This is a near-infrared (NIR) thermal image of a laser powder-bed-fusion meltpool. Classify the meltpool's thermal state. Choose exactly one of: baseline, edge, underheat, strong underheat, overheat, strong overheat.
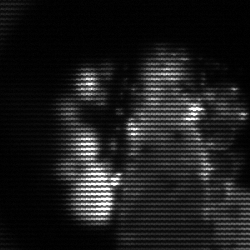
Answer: baseline